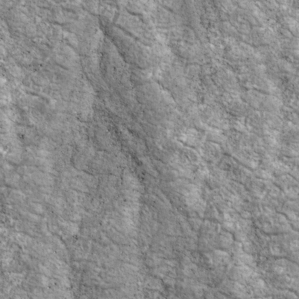
Label: non_frost